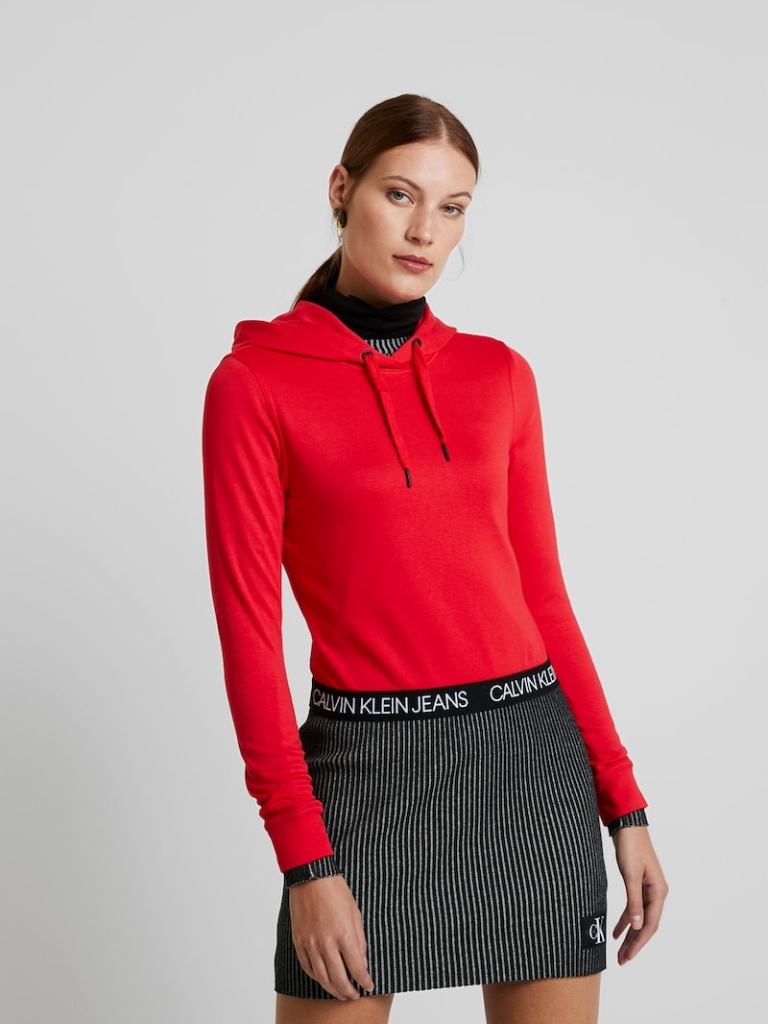
jersey tight a long-sleeved with the sleeves down cropped length Fully Tucked in hooded hoodie